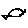
Label: fish